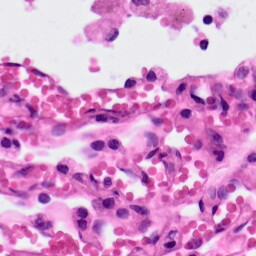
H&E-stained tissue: Lung